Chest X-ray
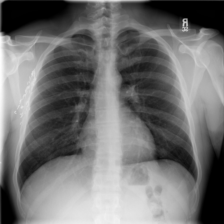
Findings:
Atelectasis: negative
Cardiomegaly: negative
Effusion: negative
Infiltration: negative
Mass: negative
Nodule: negative
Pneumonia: negative
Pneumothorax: negative
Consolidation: negative
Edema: negative
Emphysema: negative
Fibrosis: negative
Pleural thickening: negative
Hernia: negative